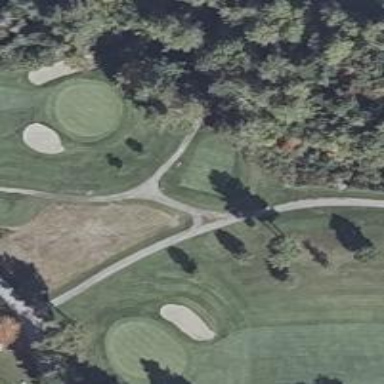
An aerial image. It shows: Path designated for golf carts.